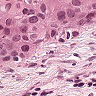
Metastatic tissue present: yes